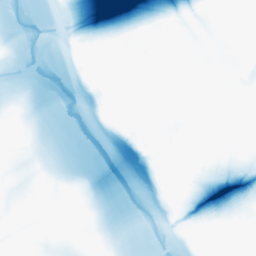
Category: morphological
Decomposition family: morphological
Decomposition parameters: operation: closing
size: 50
Upsampling method: fft_zeropad
Upsampling parameters: scale: 2
Upsampling scale: 2